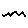
Label: zigzag